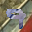
Label: 9